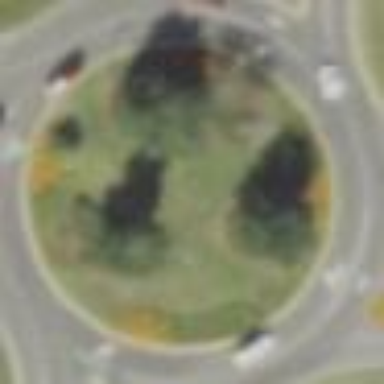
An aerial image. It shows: Secondary road around roundabout.